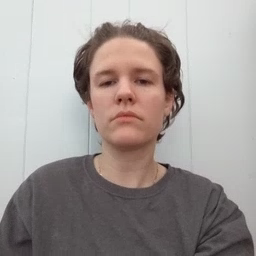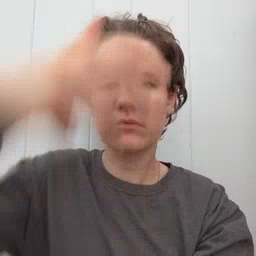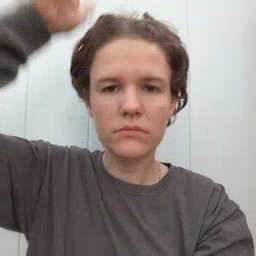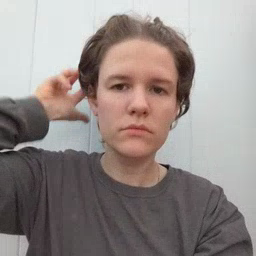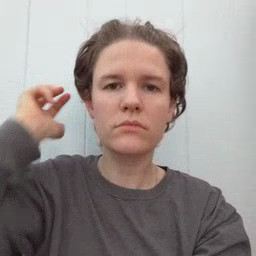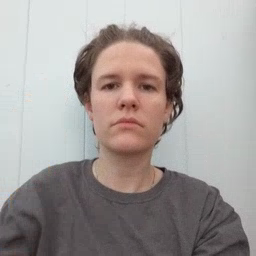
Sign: lion